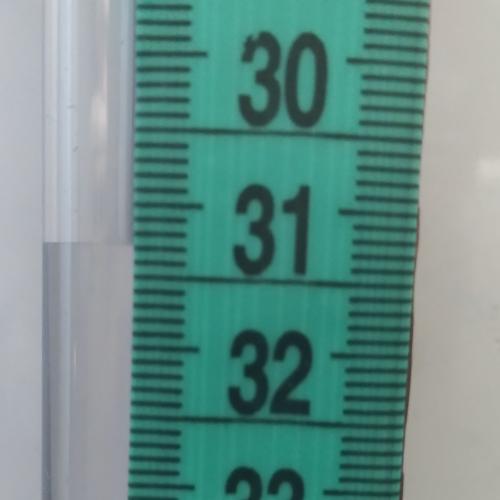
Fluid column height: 31.3 cm